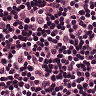
Metastatic tissue present: no